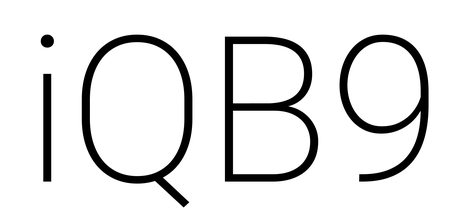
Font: Roboto_ExtraLight